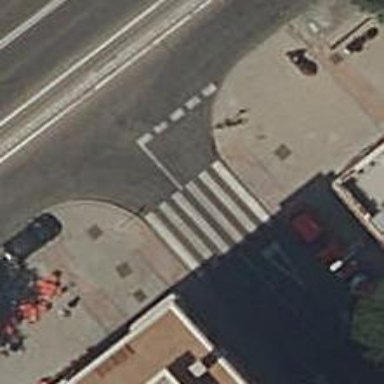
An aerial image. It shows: Uncontrolled zebra crossing on the road.